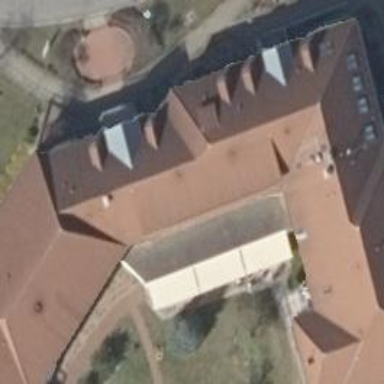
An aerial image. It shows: Nursing home.